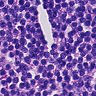
Metastatic tissue present: no